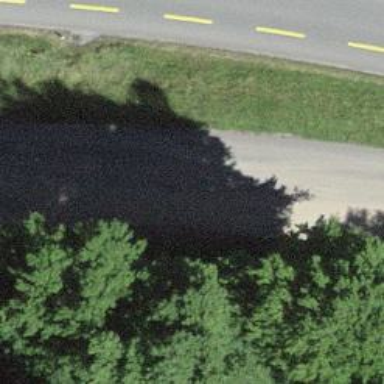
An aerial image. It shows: Asphalt parking aisle off service road.